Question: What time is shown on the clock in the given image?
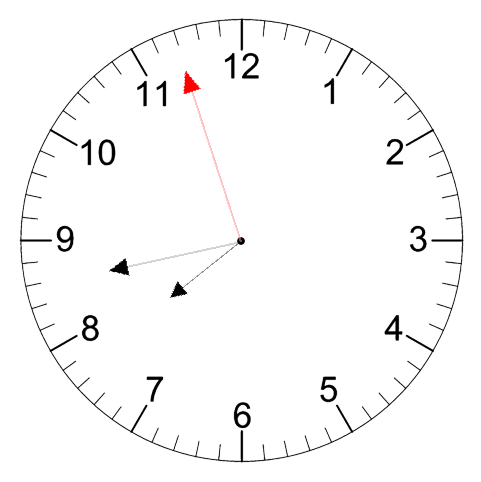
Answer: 07:42:57